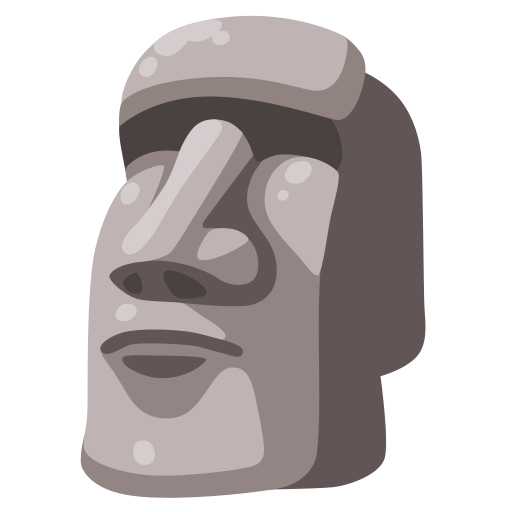
Emoji: 🗿